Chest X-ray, AP view. Patient: 45 years old, sex F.
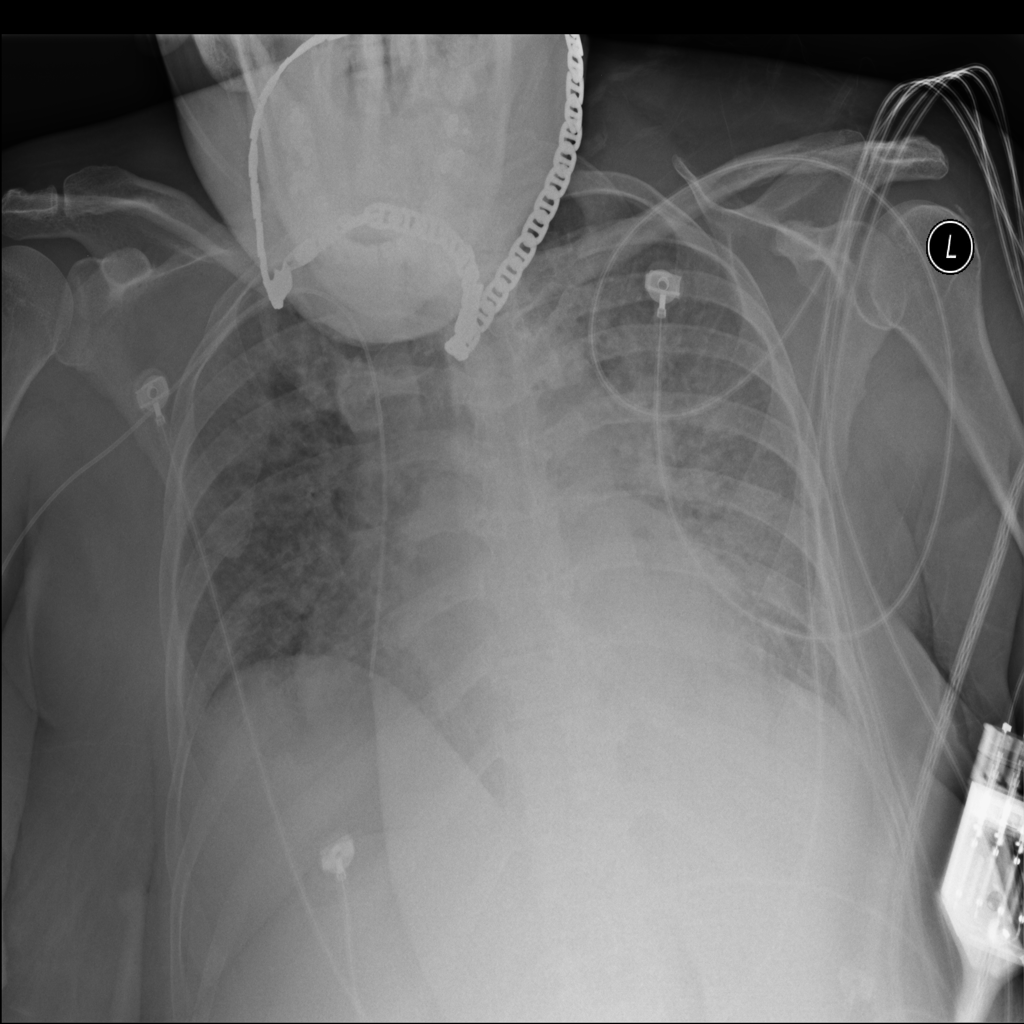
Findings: Infiltration